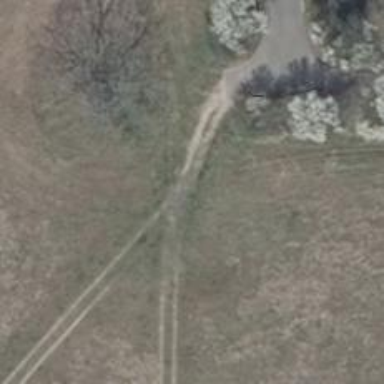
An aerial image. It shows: Dirt footway.